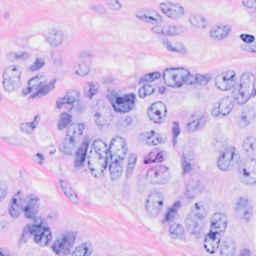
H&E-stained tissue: Breast